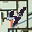
Label: 4